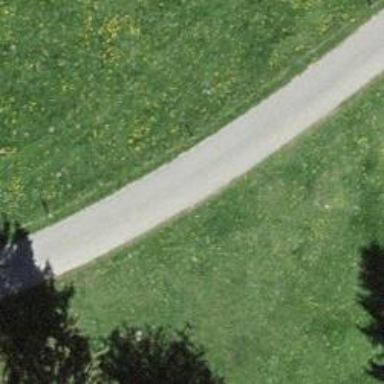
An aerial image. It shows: Paved track with grade 1 surface.